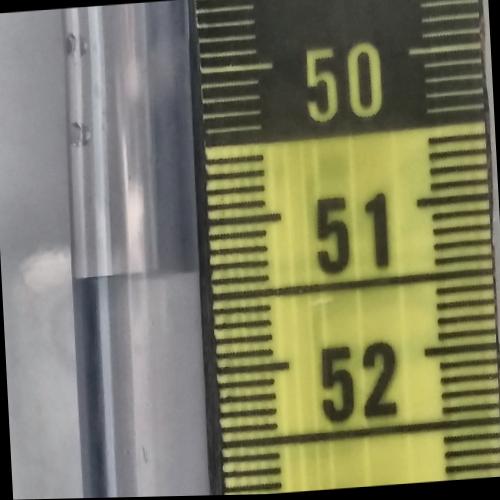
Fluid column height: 51.3 cm